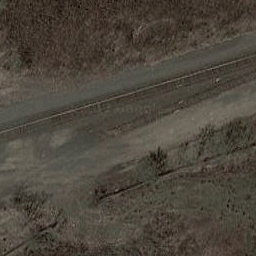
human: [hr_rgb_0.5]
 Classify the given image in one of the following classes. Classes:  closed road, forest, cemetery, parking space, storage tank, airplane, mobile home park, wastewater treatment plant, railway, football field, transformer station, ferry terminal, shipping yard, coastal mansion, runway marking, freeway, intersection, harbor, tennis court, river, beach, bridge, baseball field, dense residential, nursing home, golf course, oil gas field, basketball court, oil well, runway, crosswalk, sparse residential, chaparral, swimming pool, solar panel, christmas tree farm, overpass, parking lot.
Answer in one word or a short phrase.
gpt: railway